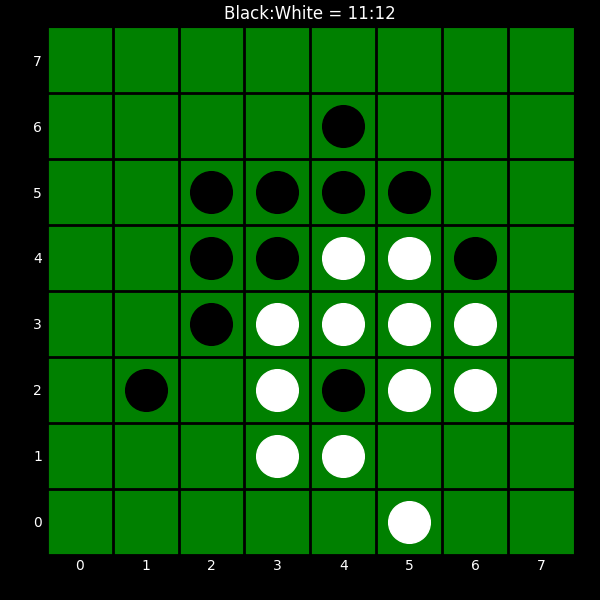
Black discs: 11
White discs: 12